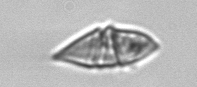
Label: Gyrodinium